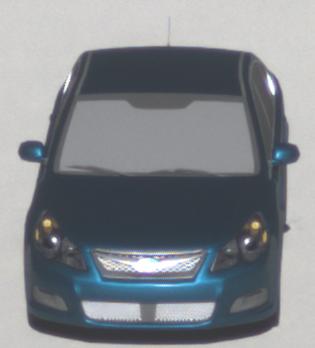
Make: Subaru
Model: Legacy 2.0R
Detailed model: Legacy (IV) Limousine
Model produced from: 2007/09
Model produced until: 2008/10
Doors: 4
Color: blue
Road condition: dry road
Daytime: morning or afternoon
Contrast: high contrast